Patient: sex M, age 65
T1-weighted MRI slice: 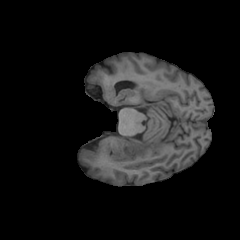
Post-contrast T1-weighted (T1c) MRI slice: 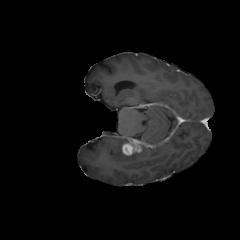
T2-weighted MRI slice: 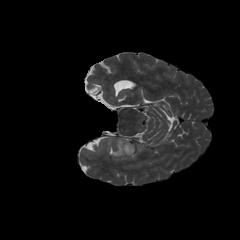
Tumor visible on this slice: yes
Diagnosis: Glioblastoma, IDH-wildtype
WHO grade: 4